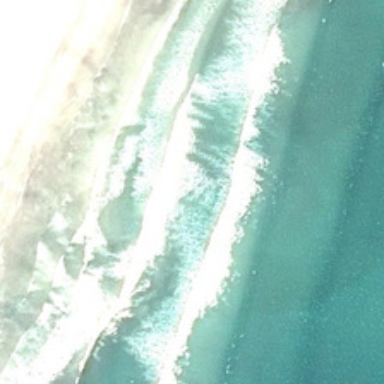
A few of ocean waves are next to a sandy beach .